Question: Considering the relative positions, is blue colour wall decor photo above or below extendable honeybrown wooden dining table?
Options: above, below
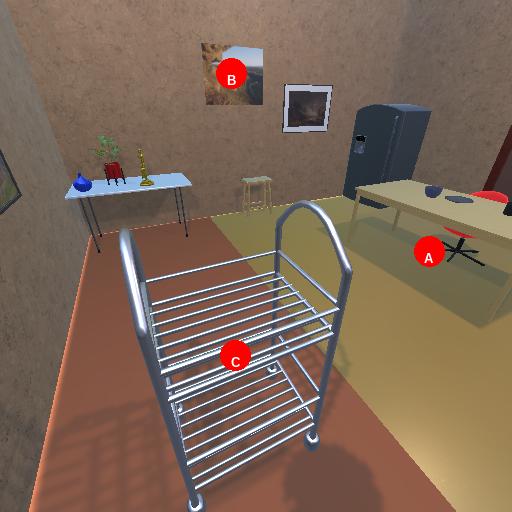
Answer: above